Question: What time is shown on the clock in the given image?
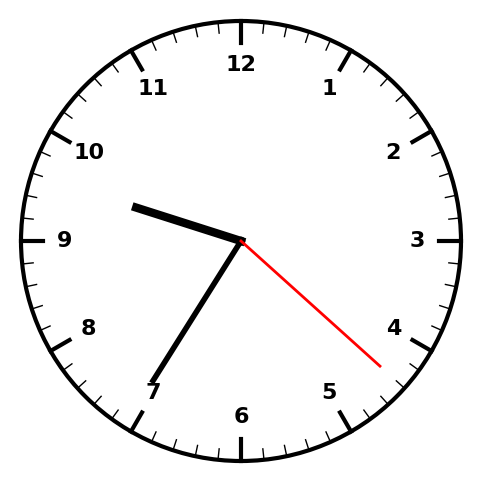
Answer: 09:35:22